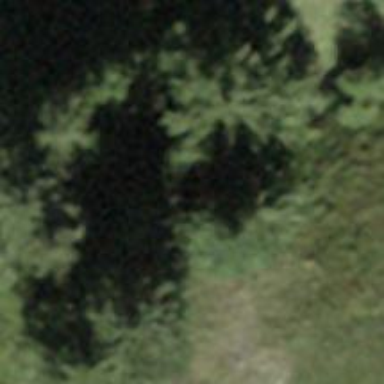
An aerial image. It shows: Forest area.